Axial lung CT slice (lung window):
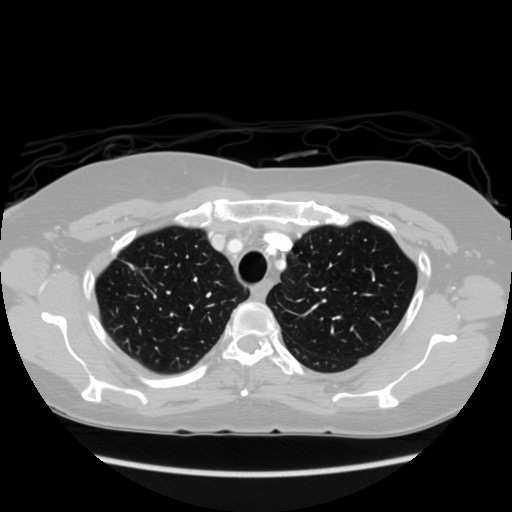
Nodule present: no